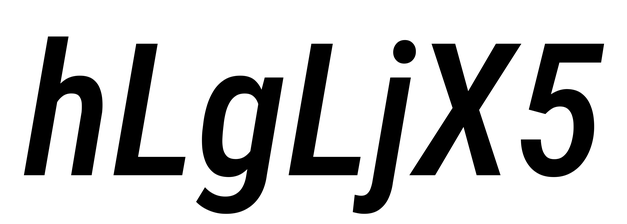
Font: Roboto-Italic_Condensed_Medium_Italic